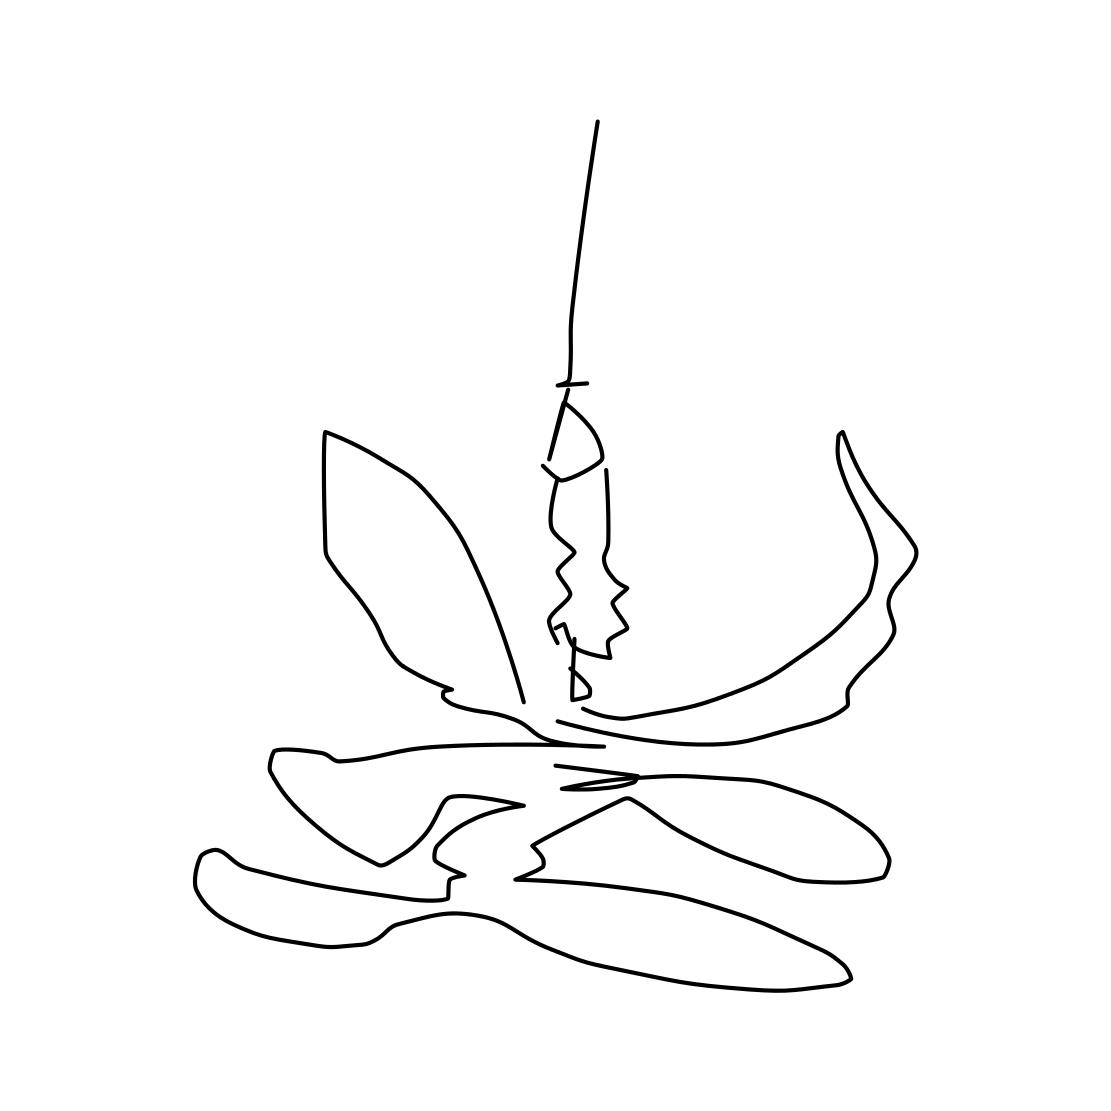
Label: chandelier